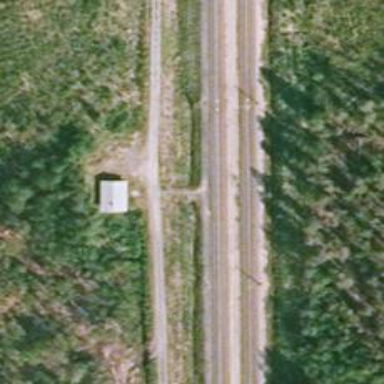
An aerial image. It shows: Railway crossover.